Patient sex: M
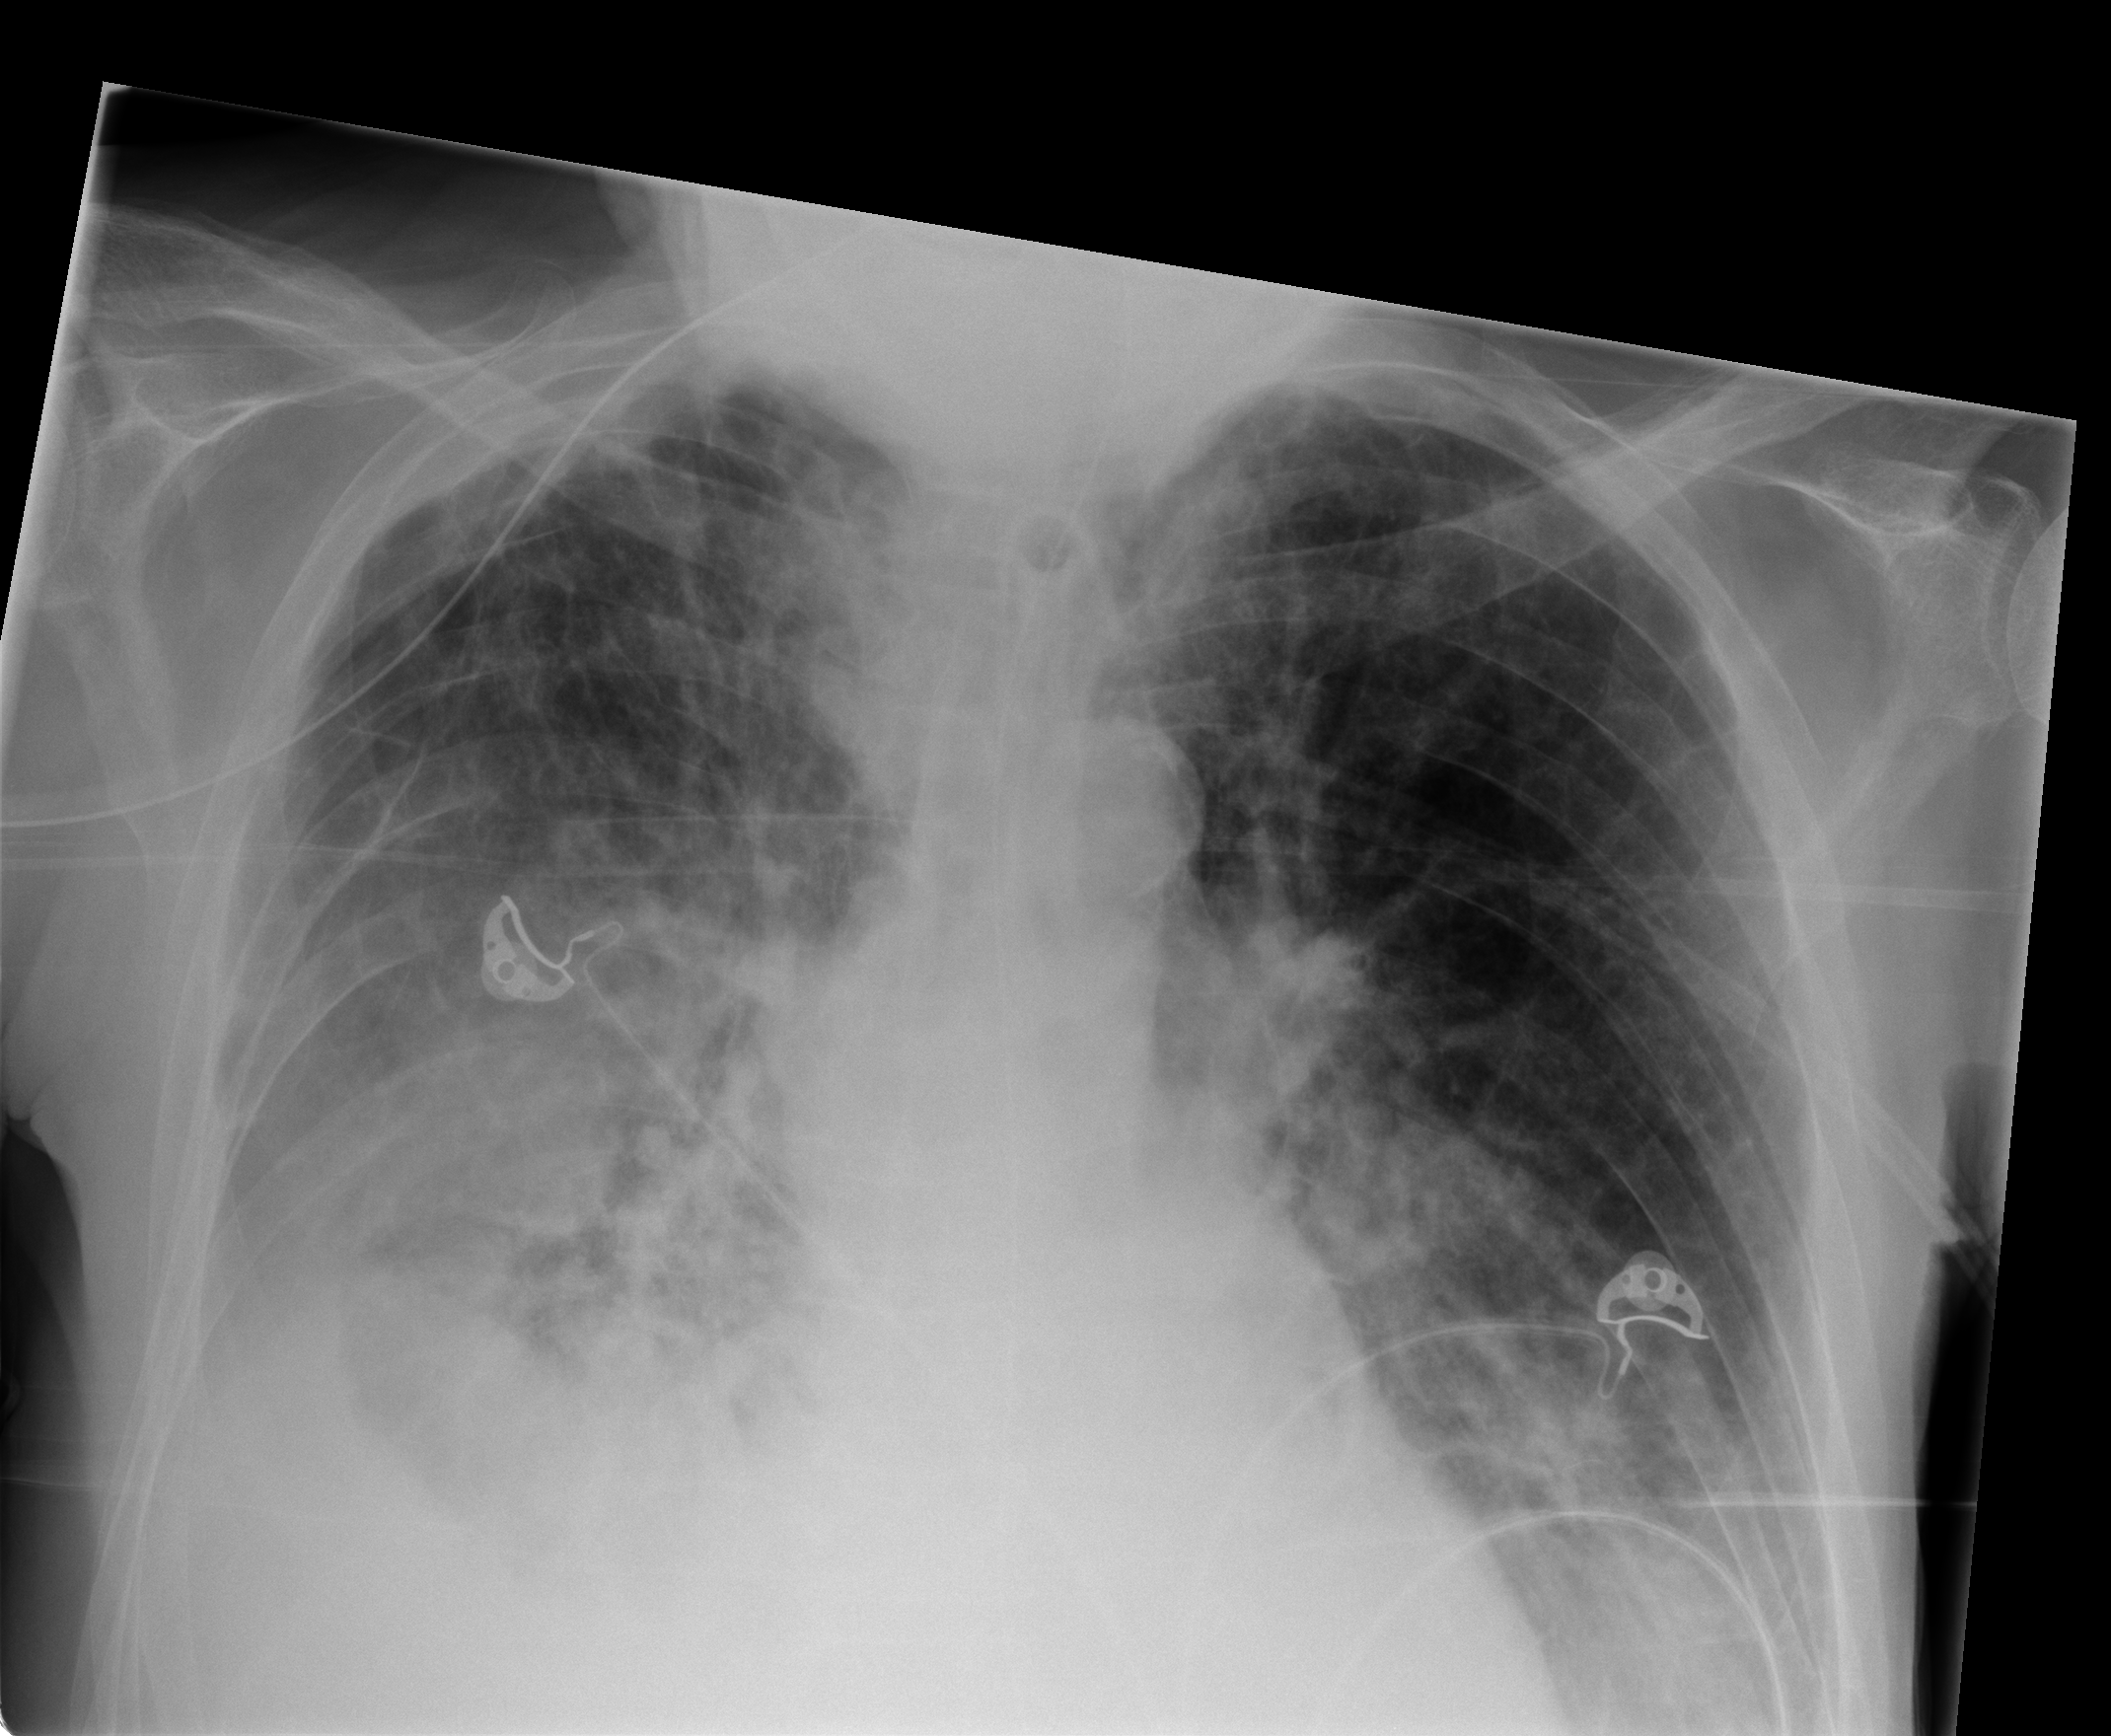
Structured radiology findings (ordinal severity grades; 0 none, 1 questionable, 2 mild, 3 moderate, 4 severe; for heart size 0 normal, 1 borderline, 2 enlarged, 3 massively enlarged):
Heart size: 1
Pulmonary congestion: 1
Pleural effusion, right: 3
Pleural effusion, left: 2
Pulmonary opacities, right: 2
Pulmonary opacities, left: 2
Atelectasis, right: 3
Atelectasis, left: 2